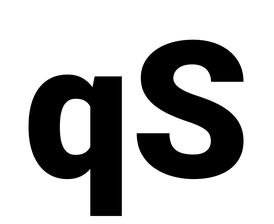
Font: Roboto_Black